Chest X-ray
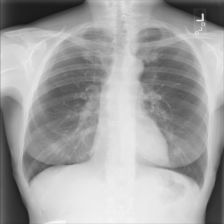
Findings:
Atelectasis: negative
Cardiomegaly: negative
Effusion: negative
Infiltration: negative
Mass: negative
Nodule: negative
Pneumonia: negative
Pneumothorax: negative
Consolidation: negative
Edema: negative
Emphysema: negative
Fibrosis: negative
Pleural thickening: negative
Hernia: negative